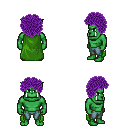
a pixel art fantasy rpg character, male body template, orc, green skin, green cape, teal pants, purple curly afro hairstyle, four views (front, back, left, right), 2x2 character sprite sheet, small pixel art, hard edges, no anti-aliasing